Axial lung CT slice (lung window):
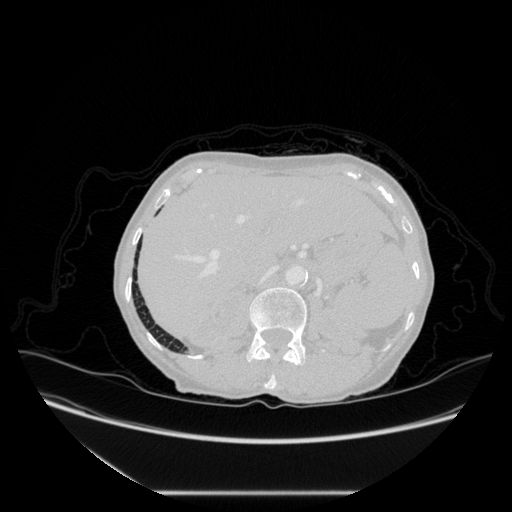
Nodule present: no